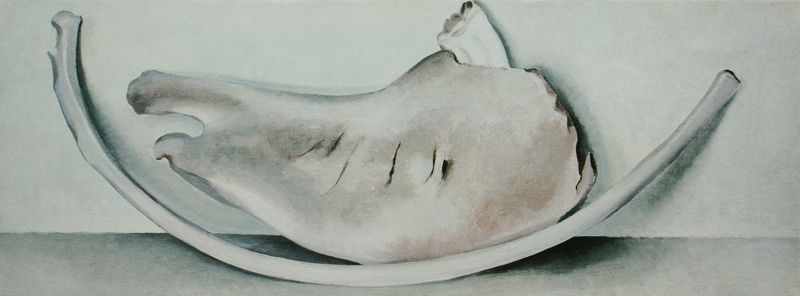
Titel: Rippe auf Kieferknochen
Künstler: Georgia O'Keeffe
Standort: New York
Institution: Brooklyn Museum
Schlagwörter: schatten, weiß, braun, geschwungen, grau, schwarz, tier, beige, wand, schale, schädel, tod, tot, öl, boden, oval, rund, stilleben, bogen, abstrakt, modern, risse, kuh, monochrom, rind, weis, querformat, schaukel, ölfarbe, foto, knochen, melone, gemalt, form, loch, löcher, halbkreis, halbrund, kaputt, gebein, skelett, schnauze, schnautze, grund, kalb, riss, morbid, gebeine, wippe, o keeffe, keefe, tierknochen, bodenfuge, formknochen, knochenanordnung, knochenform